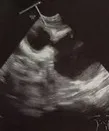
ultrasound imaging reported as duplication cyst with echogenic material within (arrow).
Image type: radiology (ultrasound)